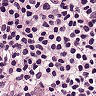
Metastatic tissue present: no